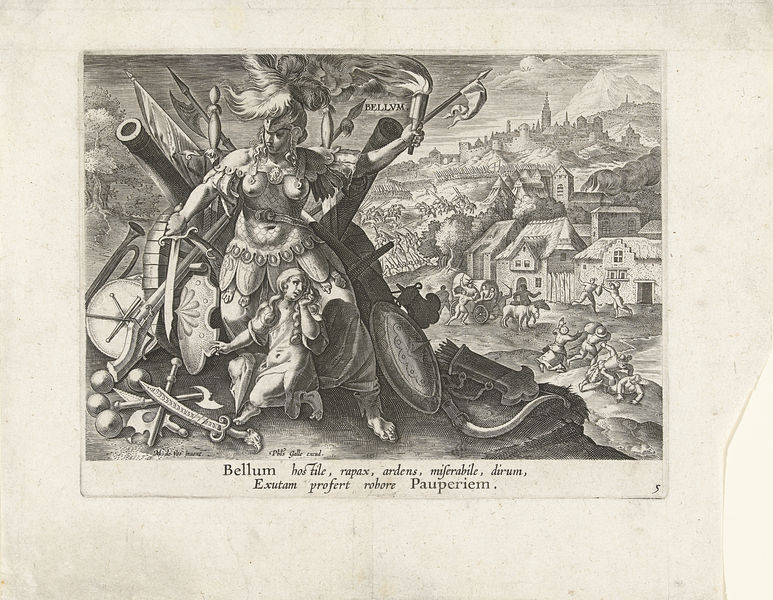
Titel: Oorlog brengt armoede voort
Künstler: Maerten de Vos
Standort: Amsterdam
Institution: Rijksmuseum
Schlagwörter: paysage, épée, montagne, maisons, enfant, arc, chateau, bouclier, guerre, armes, canon, hache, flèches, flambeau, guerrière